Question: I'm working on a project that has the following model:

I am successfully able to create a user with friends, create a user with books, and create friends with books.
What I am trying to do now, is display a User's friends' book list.
In my database, I have two Users:
1 Jill
2 Jack
Jill and Jack are both Friends.
If logged in as Jill, I can successfully display Jack's Books with this query:
'''
List<int> friendsIds = db
.Friends
.Where(c => c.User.Id == u.Id || c.User1.Id == u.Id)
.Select(c => c.User1.Id)
.ToList<int>();
List<Book> friendsBooks = db
.Books
.Where(c => friendsIds.Contains((int)c.UserId))
.ToList<Book>();
labelMyBooks.Text = sBooks;
string sMyFriendsBooks = "";
foreach (Book b in friendsBooks)
{
sMyFriendsBooks += b.BookTitle + ",";
}
labelMyFriendsBooks.Text = sMyFriendsBooks;
'''
I assumed that, if logged in as Jack, the same query would provide Jill's Books. But it provides Jack's Book List instead.
I want to log in as Jack and display Jill's Book List. What am I missing here? Does it have to do with the order the Users are in in the Database?
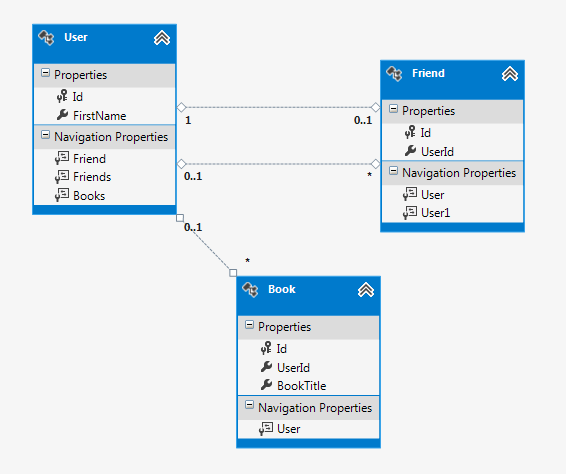
Answer: Your initial '.Select(...)' method is the cause - it always selects 'c.User1.Id' when it should select 'c.User.Id' when the match is on 'c.User1.Id'
Try the following:
'''
var f1 = db.Friends.Where(c => c.User.Id == u.Id).Select(c => c.User1.Id);
var f2 = db.Friends.Where(c => c.User1.Id == u.Id).Select(c => c.User.Id);
List<int> friendIds = f1.Union(f2).ToList();
'''
Now, your entities are defined in a confusing manner. 'Friend' isn't really a friend entity, it's a relationship between two 'User' entities. 'Friendship' would describe it more accurately. The nav properties in 'User' could be better described as 'FriendOf' and 'FriendsWith' to define of the friendship (i.e. Id vs User1.Id in the friendship table). This should make things clearer:
'''
var friends = u.FriendsWith.Union( u.FriendOf );
'''